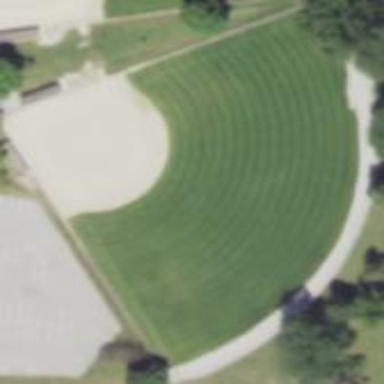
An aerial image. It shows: Softball pitch designated for baseball sports.